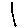
Label: line